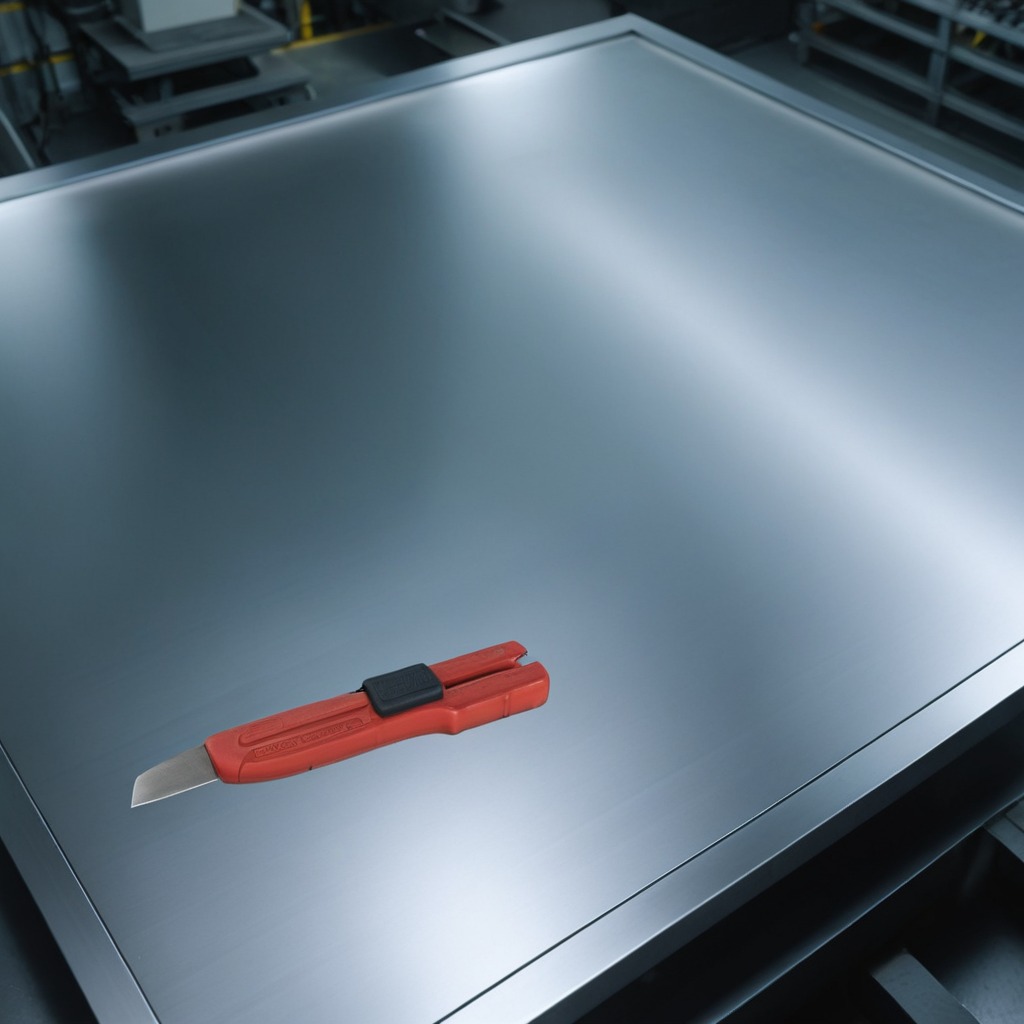
A utility knife is lying on the metal table.